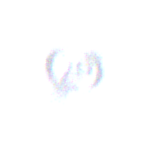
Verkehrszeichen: EndeZone20
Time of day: Midday
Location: Outdoor (Nature)
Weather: PartlyCloudy
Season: NotSpecified
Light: Natural